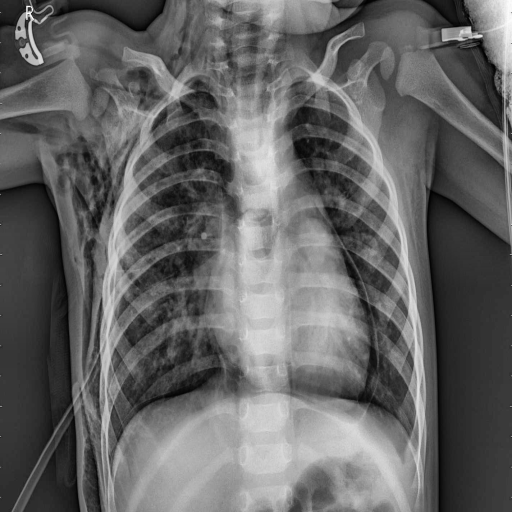
Finding: PNEUMONIA